Field crop: maize
Growth stage: 2
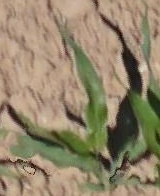
Species: maize